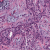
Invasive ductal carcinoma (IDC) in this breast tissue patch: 1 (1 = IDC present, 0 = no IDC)